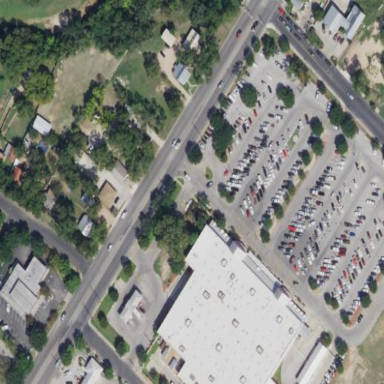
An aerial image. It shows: Retail area.